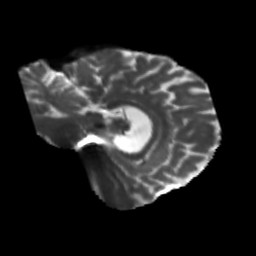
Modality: T2w
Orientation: sagittal
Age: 68
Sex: male
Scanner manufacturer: siemens
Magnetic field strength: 3 T
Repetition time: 5.47 s
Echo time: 0.0854 s